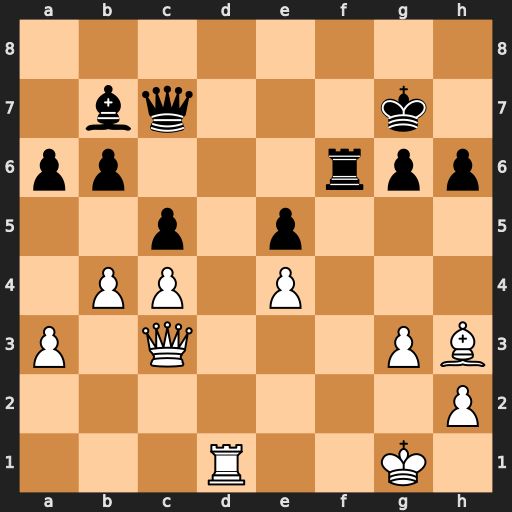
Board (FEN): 8/1bq3k1/pp3rpp/2p1p3/1PP1P3/P1Q3PB/7P/3R2K1
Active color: w
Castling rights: -
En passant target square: -
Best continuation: Rd7+ Qxd7 Bxd7